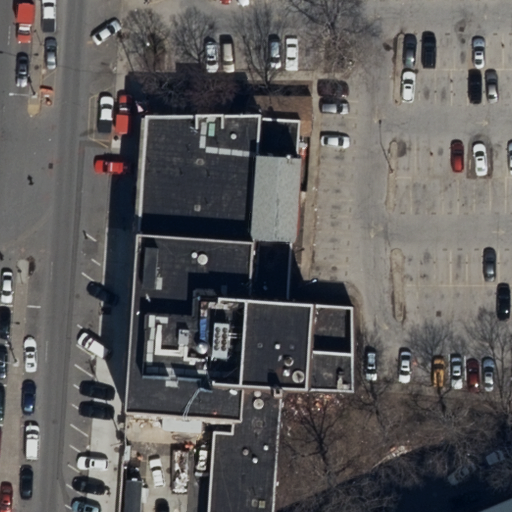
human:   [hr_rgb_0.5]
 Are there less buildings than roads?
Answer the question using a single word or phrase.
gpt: yes

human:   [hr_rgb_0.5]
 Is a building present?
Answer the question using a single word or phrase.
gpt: yes

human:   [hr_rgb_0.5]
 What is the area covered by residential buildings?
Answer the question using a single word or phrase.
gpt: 2355m2

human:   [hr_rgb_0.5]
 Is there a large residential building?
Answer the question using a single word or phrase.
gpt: yes

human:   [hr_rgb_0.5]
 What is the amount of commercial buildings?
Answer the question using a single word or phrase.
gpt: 0

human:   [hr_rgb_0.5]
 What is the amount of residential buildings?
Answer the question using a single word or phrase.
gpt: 3

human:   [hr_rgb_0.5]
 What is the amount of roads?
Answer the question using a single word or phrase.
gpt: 8

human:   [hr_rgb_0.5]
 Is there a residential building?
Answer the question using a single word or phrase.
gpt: yes

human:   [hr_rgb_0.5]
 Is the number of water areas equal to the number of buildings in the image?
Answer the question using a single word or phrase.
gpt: no

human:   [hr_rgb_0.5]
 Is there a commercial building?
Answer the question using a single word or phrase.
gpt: no

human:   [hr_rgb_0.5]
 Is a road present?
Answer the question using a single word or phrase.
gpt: yes

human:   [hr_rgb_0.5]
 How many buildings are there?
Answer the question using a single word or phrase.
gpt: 3

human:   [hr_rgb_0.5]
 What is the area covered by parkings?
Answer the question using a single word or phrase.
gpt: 3535m2

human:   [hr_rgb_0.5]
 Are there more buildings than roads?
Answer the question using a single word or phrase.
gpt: no

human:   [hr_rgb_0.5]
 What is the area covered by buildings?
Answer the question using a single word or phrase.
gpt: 2355m2

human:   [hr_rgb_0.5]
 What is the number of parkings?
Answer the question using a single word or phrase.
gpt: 1

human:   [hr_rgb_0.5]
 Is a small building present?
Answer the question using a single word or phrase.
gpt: no

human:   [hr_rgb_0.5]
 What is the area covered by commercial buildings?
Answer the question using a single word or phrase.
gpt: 0m2

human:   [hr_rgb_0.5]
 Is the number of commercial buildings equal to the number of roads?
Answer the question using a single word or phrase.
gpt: no

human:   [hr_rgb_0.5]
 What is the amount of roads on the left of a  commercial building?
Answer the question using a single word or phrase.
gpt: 0

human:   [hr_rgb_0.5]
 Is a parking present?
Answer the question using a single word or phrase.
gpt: yes

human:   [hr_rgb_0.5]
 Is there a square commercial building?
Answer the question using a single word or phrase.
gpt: no

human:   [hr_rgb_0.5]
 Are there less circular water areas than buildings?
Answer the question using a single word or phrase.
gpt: yes

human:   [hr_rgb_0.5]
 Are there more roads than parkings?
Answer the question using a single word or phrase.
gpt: yes

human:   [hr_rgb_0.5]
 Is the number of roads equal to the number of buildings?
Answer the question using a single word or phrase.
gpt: no

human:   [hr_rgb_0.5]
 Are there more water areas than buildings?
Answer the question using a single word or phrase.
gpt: no

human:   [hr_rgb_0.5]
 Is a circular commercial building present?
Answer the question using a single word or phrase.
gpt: no

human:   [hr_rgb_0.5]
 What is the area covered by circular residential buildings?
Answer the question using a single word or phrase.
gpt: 0m2

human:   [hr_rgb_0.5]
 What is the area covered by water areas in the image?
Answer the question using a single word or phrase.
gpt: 0m2

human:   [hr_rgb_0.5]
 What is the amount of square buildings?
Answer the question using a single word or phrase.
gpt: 0

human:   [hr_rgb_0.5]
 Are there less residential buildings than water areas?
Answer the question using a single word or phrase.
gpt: no

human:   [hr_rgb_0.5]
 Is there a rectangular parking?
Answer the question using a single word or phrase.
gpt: no

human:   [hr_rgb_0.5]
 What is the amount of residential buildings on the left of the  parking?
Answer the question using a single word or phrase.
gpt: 2

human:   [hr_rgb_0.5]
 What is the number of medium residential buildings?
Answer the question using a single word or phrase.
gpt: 1

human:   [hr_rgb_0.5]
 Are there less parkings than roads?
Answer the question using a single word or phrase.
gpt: yes

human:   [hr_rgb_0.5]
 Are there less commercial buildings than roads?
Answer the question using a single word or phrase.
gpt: yes

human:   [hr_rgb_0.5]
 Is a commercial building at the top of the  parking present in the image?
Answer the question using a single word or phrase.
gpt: no

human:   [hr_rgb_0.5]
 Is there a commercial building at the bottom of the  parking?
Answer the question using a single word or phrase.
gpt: no

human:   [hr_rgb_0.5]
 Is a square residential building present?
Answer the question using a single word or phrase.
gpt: no

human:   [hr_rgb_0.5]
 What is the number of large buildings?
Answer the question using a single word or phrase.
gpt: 2

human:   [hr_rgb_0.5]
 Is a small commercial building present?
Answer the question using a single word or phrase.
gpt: no

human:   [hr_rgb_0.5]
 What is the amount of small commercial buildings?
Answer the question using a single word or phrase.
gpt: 0

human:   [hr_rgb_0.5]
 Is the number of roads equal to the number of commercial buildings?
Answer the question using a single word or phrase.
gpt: no

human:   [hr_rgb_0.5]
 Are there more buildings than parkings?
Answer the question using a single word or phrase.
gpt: yes

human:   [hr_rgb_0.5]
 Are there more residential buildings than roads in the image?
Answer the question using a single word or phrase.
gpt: no

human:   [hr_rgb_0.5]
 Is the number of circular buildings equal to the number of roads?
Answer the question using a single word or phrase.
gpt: no

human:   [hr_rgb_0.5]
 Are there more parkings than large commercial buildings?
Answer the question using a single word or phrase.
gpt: yes

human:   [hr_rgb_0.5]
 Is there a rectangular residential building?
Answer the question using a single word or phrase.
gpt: yes

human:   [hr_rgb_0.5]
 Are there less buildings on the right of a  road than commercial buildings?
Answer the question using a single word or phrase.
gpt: no

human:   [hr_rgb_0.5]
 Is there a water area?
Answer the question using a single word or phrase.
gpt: no

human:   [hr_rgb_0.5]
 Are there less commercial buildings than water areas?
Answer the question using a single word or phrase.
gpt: no

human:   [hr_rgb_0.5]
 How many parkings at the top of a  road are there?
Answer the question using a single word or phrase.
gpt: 0

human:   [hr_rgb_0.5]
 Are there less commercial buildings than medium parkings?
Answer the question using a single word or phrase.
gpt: no

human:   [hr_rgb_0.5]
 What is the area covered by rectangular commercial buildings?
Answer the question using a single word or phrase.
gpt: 0m2

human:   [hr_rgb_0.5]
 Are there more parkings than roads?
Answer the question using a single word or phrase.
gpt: no

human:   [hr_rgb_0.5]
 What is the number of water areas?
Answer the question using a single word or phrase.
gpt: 0

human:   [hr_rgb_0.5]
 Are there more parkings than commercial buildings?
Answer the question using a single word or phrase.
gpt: yes

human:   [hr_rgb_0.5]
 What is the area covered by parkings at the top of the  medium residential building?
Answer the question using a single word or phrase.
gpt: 3535m2

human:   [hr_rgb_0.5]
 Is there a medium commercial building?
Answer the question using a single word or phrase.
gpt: no

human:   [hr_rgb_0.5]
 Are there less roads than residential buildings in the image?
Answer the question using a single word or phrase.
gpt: no

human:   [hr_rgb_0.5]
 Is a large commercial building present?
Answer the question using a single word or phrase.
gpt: no

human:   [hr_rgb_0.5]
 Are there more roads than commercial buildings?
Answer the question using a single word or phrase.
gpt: yes

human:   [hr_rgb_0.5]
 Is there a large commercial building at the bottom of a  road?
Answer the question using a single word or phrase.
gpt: no

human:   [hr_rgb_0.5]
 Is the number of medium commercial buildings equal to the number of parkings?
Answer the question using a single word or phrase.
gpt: no